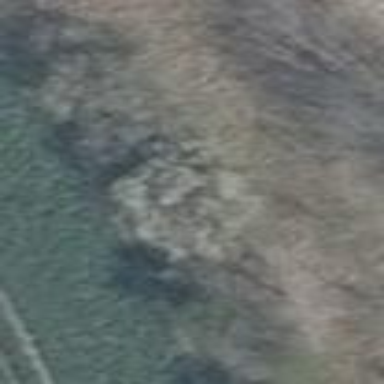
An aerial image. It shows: Patch of scrub vegetation.